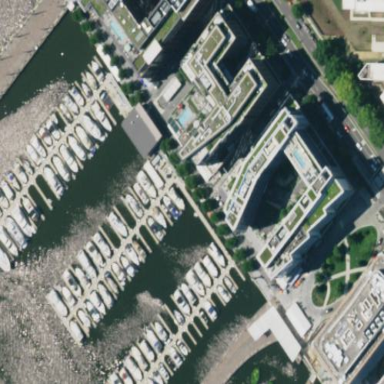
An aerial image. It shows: Marina on leisure land.